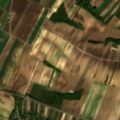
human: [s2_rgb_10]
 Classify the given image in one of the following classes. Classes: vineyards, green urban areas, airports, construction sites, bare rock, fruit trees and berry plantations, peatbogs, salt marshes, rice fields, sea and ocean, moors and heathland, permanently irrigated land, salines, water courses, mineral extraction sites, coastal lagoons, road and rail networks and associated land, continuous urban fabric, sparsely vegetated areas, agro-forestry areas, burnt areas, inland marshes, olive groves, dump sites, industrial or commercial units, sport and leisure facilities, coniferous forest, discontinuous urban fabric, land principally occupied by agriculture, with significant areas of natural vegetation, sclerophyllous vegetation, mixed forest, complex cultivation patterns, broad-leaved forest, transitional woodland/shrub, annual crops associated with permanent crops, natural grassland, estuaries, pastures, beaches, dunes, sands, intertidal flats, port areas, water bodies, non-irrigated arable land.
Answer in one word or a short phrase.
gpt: discontinuous urban fabric, non-irrigated arable land, vineyards, land principally occupied by agriculture, with significant areas of natural vegetation